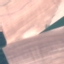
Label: AnnualCrop